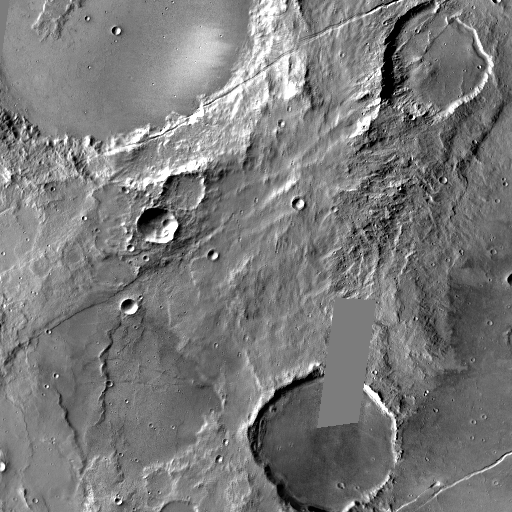
Crater classes present: Background, Other, Buried